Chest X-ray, PA view. Patient: 38 years old, sex M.
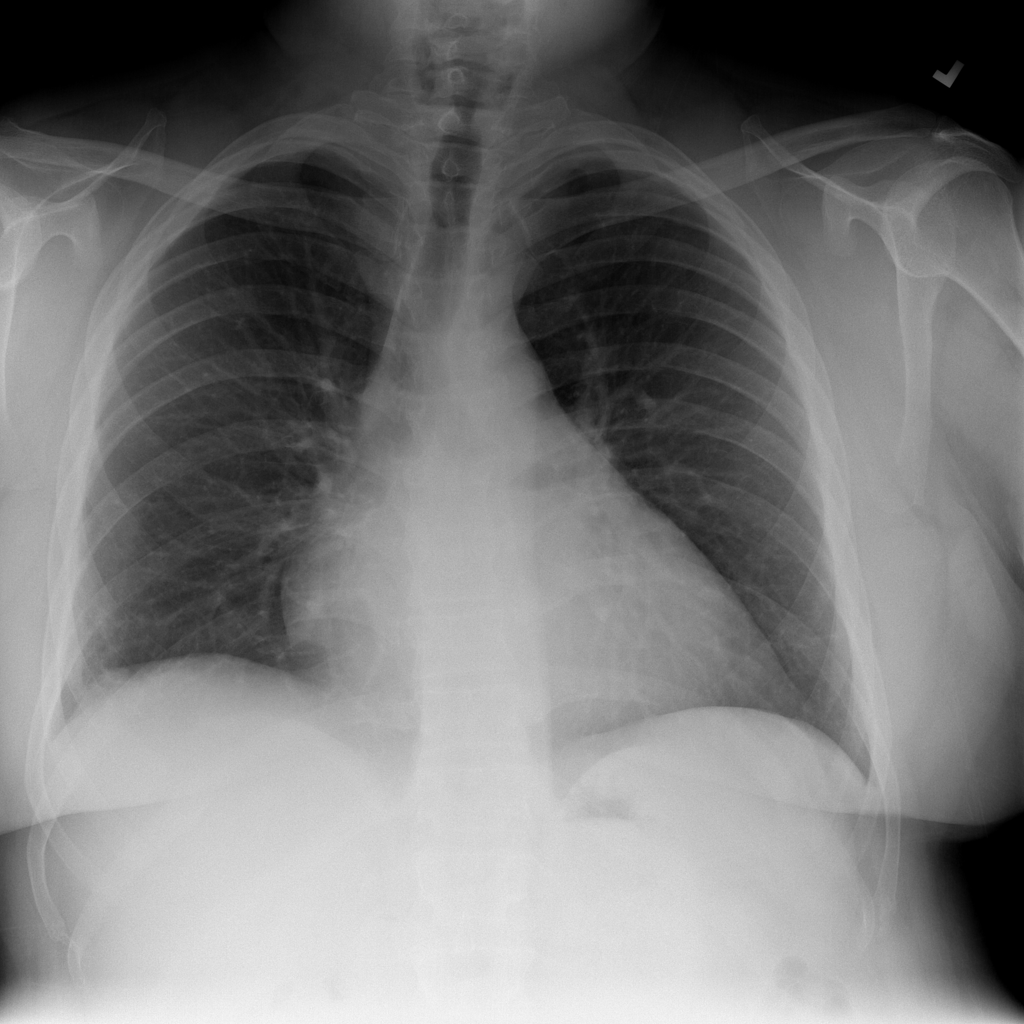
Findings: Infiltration